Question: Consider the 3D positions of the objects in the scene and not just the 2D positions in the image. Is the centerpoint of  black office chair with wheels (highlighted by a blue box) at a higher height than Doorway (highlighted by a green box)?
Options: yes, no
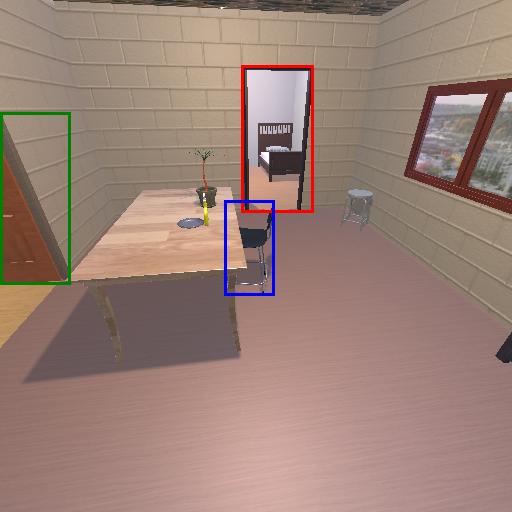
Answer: yes